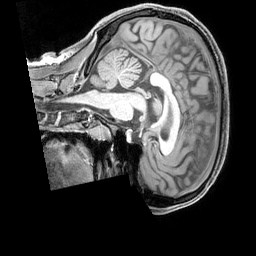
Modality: T1w
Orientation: sagittal
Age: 18
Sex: female
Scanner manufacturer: siemens
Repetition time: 2.3 s
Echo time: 0.00226 s